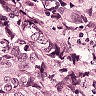
Metastatic tissue present: yes